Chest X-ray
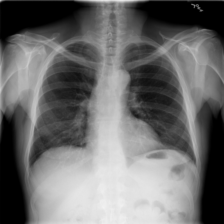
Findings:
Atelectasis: negative
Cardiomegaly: negative
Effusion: negative
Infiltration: negative
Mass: negative
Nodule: negative
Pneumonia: negative
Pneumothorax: negative
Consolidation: negative
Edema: negative
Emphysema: negative
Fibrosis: negative
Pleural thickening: negative
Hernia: negative